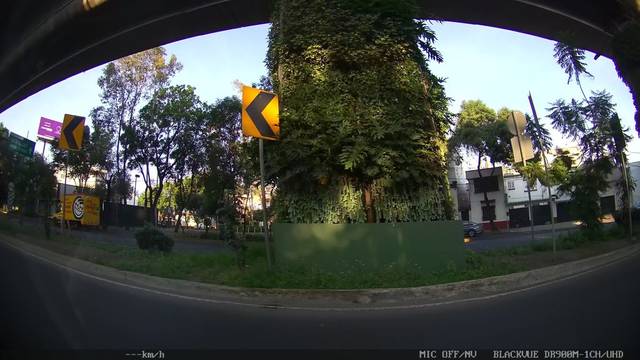
Region: Mexico
Coordinates: 19.369, -99.191